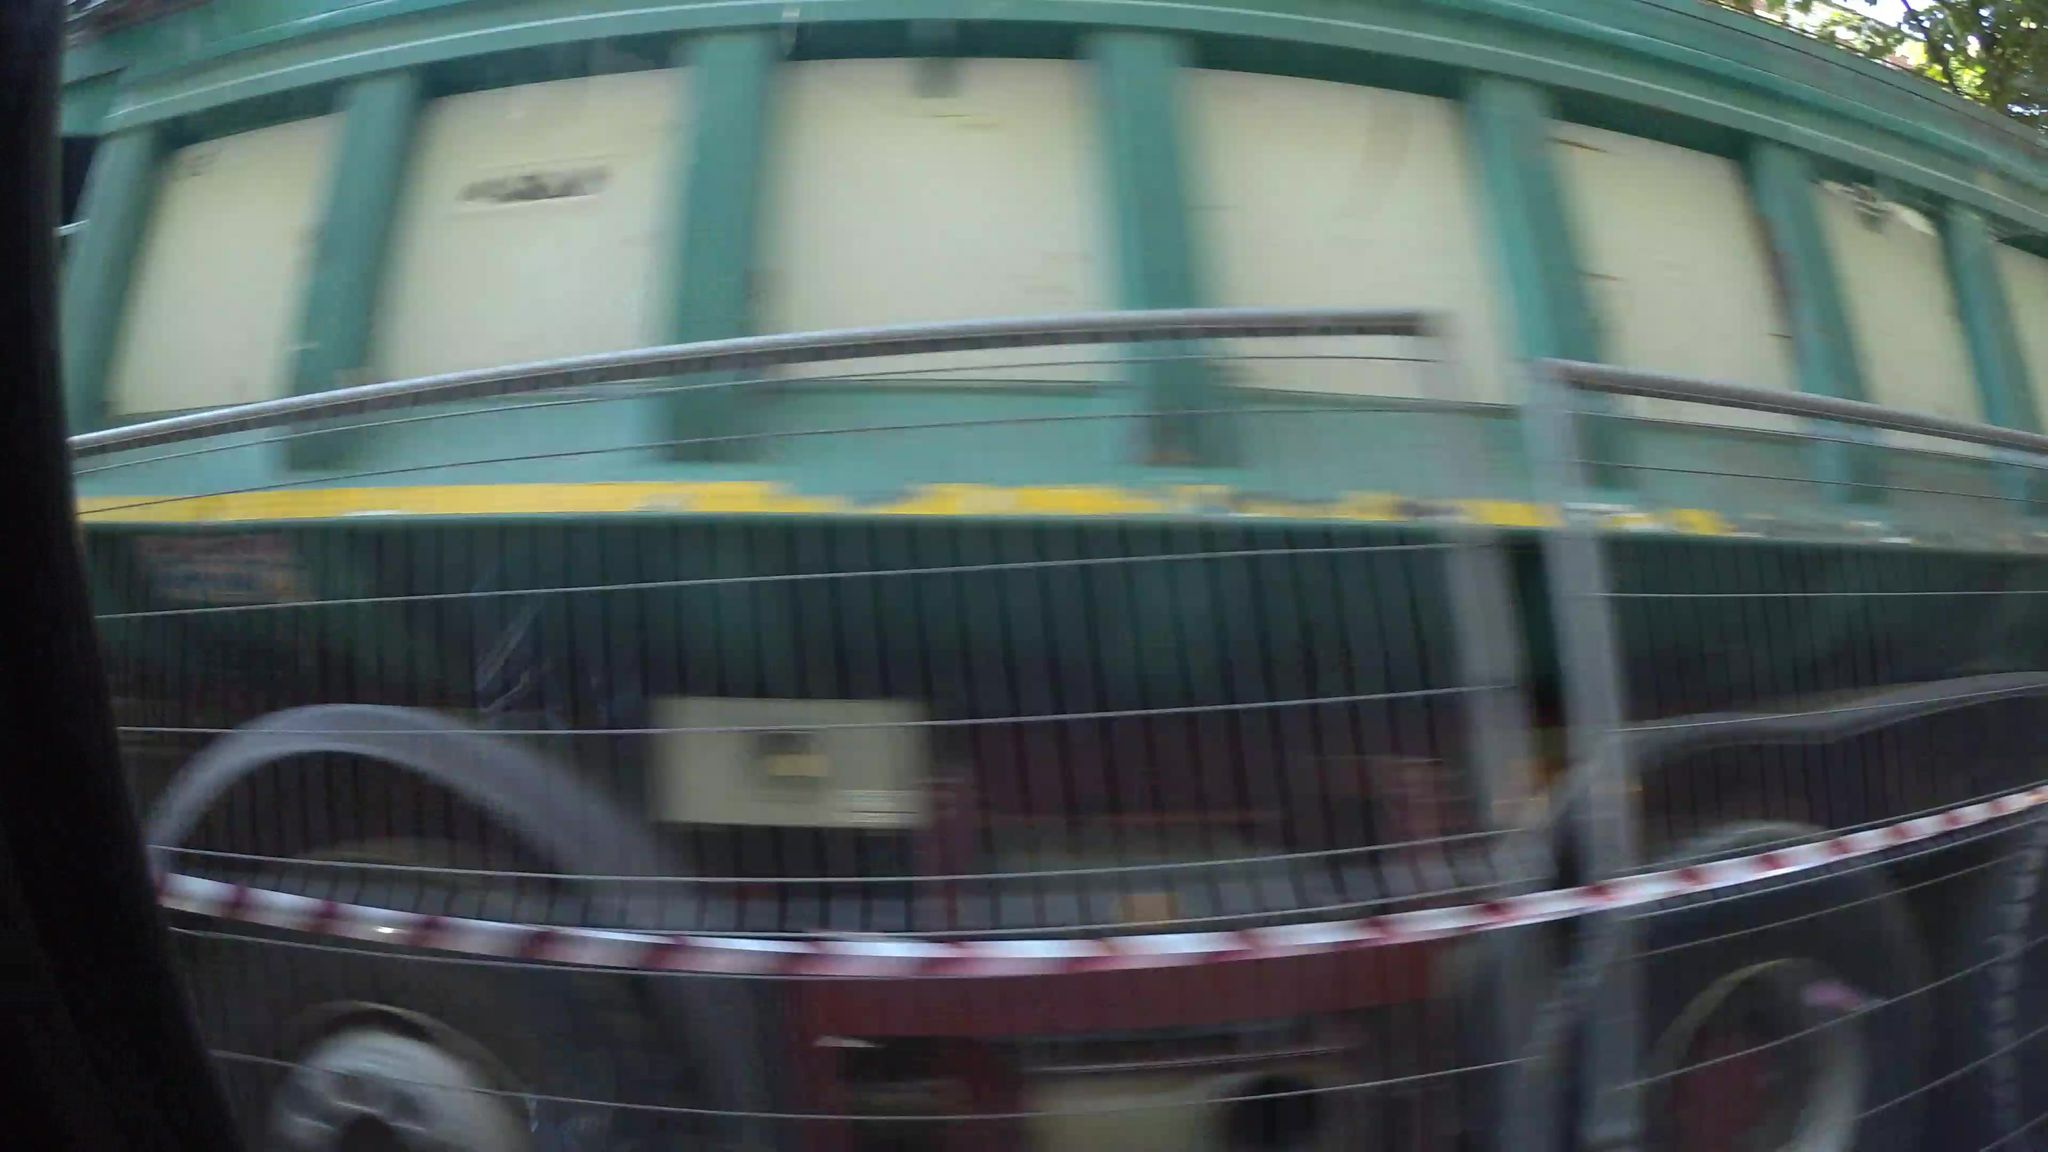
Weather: clear
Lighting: day
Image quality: slightly poor
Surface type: driving surface
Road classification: service, footway, living_street
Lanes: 1
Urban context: urban centre
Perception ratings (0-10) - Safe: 2.67, Lively: 6.35, Beautiful: 1.62, Boring: 1.56, Depressing: 3.95, Wealthy: 2.89